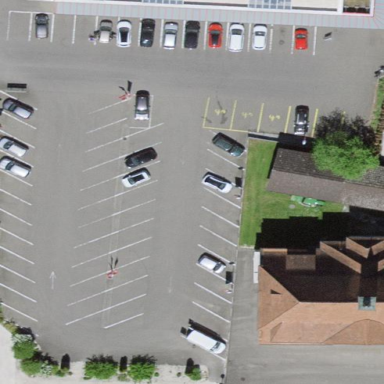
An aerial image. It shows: Parking area with surface.